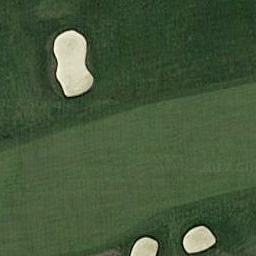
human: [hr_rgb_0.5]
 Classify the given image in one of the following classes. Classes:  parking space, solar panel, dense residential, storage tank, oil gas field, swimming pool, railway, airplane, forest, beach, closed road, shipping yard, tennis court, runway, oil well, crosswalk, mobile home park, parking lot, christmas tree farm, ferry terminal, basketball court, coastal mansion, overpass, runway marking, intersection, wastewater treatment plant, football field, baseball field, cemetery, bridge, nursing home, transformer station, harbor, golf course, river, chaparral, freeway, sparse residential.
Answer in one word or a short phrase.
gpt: golf course